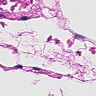
Metastatic tissue present: no